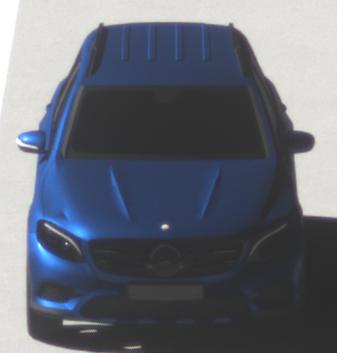
Make: Mercedes-Benz
Model: GLC 250
Detailed model: GLC (253)
Model produced from: 2015/09
Model produced until: 2018/05
Doors: 5
Color: blue
Road condition: dry road
Daytime: midday
Contrast: high contrast